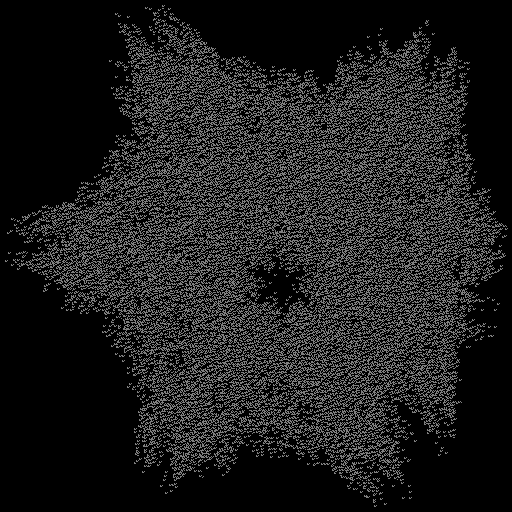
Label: bedder